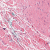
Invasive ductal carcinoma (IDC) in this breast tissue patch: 0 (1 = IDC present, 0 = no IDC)